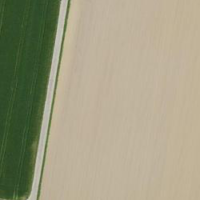
EUNIS habitat code: 52
Species observed at this site:
Corvus corone
Lullula arborea
Sturnus vulgaris
Milvus milvus
Pica pica
Columba livia
Falco peregrinus
Falco tinnunculus
Anthus pratensis
Columba palumbus